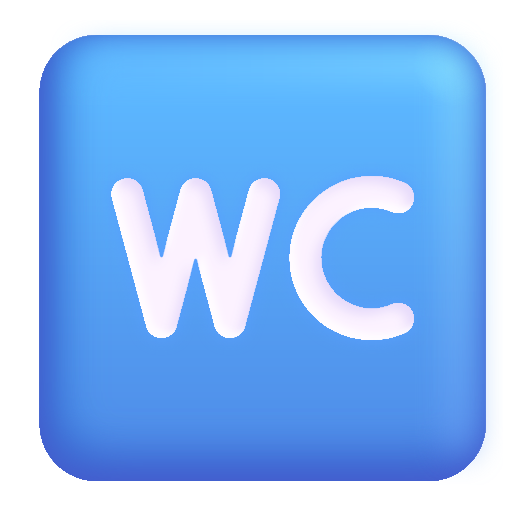
water closet color